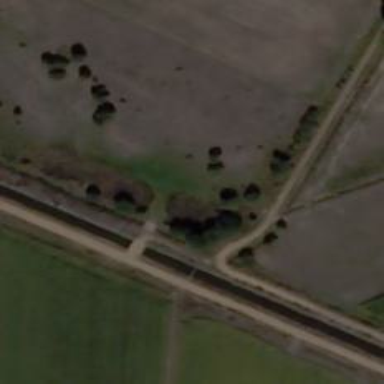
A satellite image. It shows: Track road with bridge.